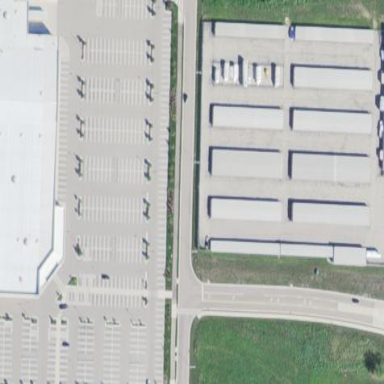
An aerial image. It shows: Industrial area used for storage.